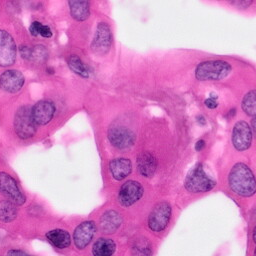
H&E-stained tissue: Pancreatic